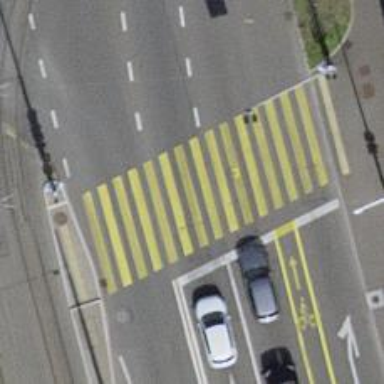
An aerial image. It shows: Road crossing with traffic signals.